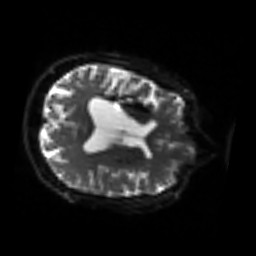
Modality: sbref
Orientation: axial
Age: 51
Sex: female
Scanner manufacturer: siemens
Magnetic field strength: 3 T
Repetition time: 3.2 s
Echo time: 0.081 s